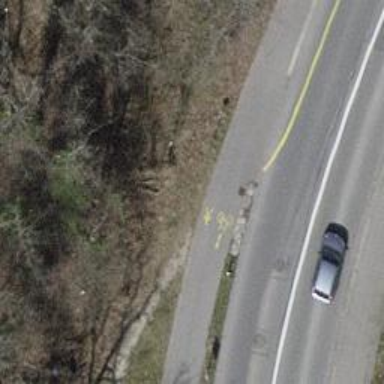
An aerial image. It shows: Asphalt sidewalk along the footway.